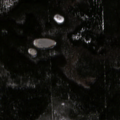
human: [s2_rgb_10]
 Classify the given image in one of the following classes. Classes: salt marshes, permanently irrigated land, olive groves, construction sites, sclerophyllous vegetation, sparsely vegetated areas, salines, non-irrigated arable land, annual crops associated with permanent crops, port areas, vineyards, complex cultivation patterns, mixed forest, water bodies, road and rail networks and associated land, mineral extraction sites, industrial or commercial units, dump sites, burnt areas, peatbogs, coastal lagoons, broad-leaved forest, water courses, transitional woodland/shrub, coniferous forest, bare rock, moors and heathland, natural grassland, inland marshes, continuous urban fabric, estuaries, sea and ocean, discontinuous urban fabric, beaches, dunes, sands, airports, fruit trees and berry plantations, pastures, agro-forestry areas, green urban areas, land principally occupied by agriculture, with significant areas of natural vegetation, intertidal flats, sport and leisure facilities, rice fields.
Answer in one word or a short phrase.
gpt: coniferous forest, mixed forest, transitional woodland/shrub, peatbogs